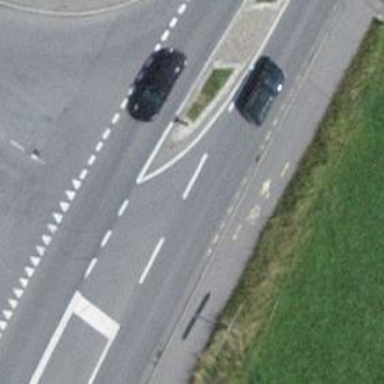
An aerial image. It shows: Primary highway with asphalt surface. There is cycle track on the left side.